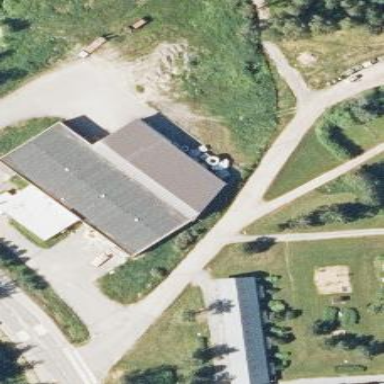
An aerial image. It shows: Industrial building.